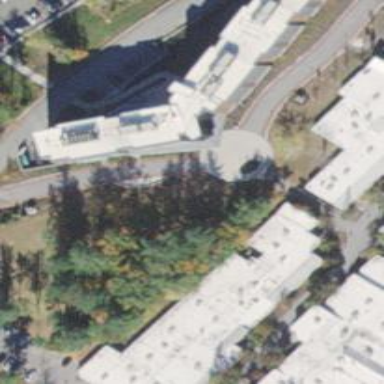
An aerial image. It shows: View of university building.